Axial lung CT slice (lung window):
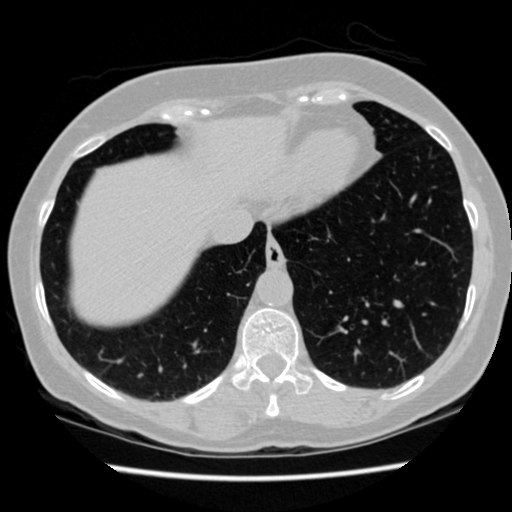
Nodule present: no